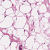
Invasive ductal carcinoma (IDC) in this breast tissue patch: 0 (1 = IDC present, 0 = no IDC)